Aerial crown-view tile of a tropical tree (Barro Colorado Island, Panama), acquired 20250818:
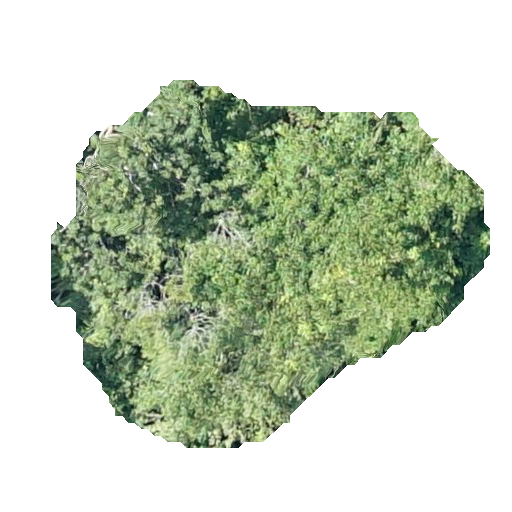
Species: Hura crepitans
GBIF accepted scientific name: Hura crepitans
Crown area: 160.31 m²